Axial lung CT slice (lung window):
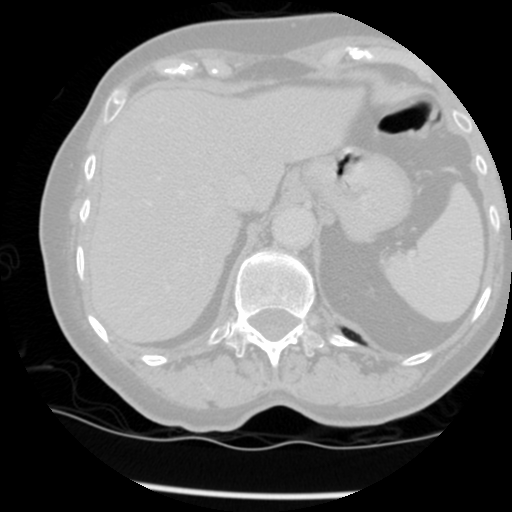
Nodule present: no